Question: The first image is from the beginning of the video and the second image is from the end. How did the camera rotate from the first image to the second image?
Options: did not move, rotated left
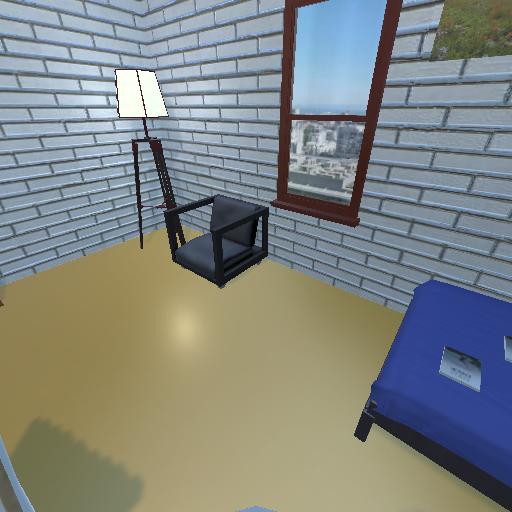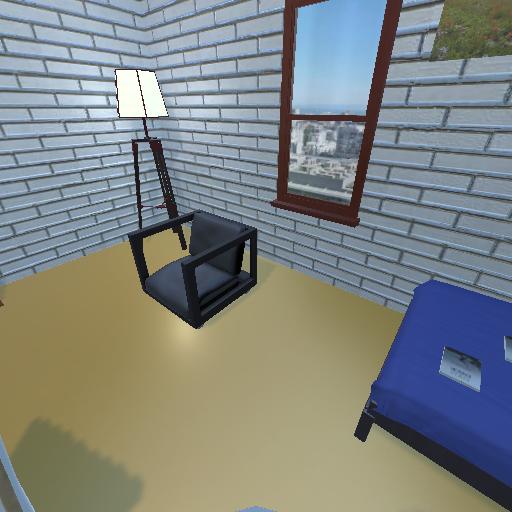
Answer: did not move